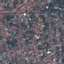
Label: Residential